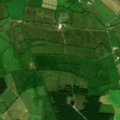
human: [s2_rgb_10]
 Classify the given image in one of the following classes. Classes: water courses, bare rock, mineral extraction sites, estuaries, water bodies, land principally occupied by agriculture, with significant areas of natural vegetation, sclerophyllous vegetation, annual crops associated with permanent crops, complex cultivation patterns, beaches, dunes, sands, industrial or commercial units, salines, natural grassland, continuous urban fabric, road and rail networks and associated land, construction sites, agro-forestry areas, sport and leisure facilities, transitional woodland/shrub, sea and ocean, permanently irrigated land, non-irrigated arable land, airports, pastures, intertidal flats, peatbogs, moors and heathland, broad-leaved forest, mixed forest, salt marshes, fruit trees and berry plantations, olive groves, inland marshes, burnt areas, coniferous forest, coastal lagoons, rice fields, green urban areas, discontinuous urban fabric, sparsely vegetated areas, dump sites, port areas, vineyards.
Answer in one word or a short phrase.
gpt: pastures, coniferous forest